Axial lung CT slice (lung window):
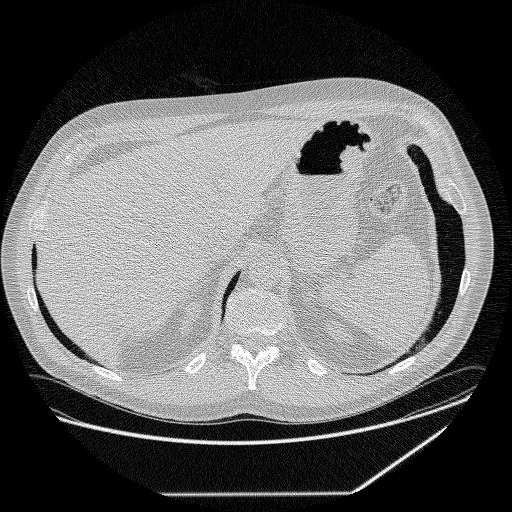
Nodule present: no